Field crop: maize
Growth stage: 2
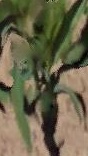
Species: maize